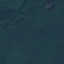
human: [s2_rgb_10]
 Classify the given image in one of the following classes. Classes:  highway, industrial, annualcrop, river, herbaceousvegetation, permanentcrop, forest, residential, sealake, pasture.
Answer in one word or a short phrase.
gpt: Forest